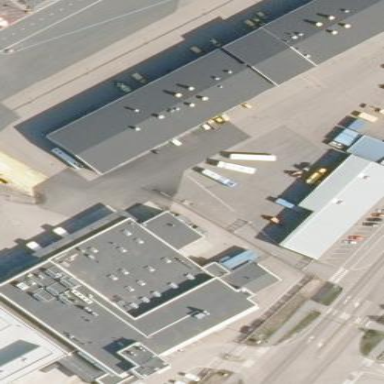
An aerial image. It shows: Industrial building.